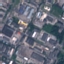
Land use / land cover: Industrial